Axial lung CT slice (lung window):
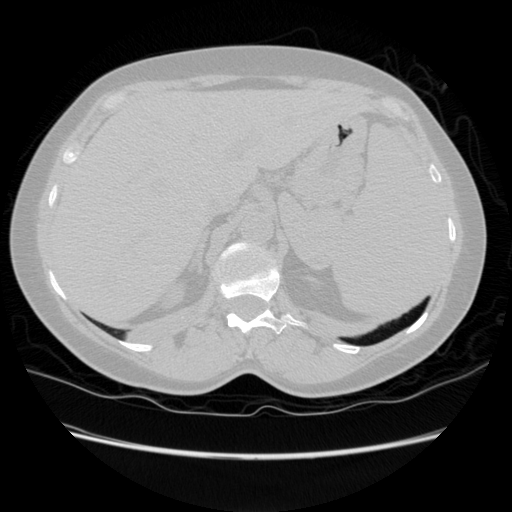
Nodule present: no